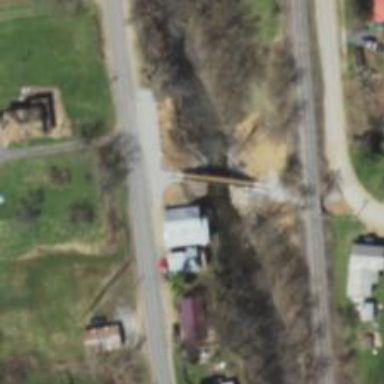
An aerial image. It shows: Abandoned road bridge.